Field crop: maize
Growth stage: 2
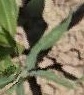
Species: maize